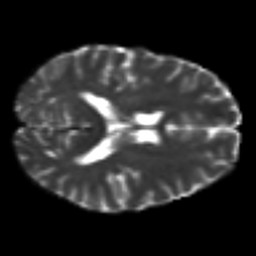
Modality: T2w
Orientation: axial
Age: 48
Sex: female
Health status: ill
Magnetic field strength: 3 T
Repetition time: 9 s
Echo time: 0.093 s